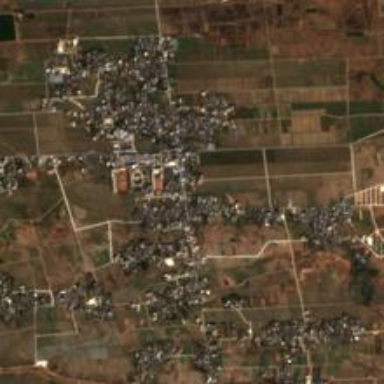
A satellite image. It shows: Township classified as town.